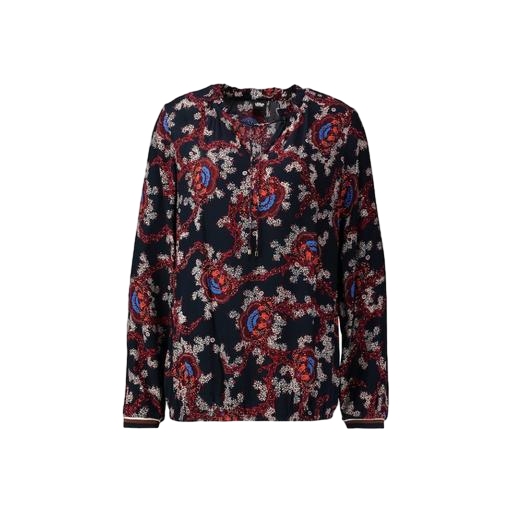
blue printed v-neck top only macy, blue printed zip-pocket top only macy, multicolor floral-print t-shirt only macy, white background